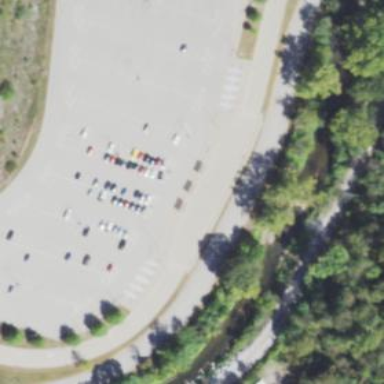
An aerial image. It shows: Surface parking lot with asphalt. It is park and ride facility.